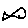
Label: fish